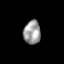
Tissue: skin
Cell type: Epithelial cells
Senescence score: 0.272
Nuclear area (px): 395
Mean DAPI intensity: 156.499